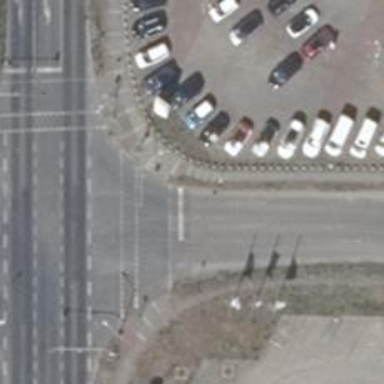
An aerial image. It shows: Road with traffic signals at crossing.